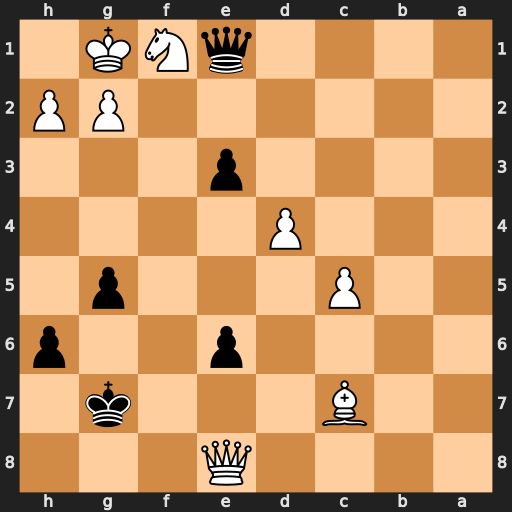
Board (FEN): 4Q3/2B3k1/4p2p/2P3p1/3P4/4p3/6PP/4qNK1
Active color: b
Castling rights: -
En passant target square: -
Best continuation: Qf2+ Kh1 Qxf1#